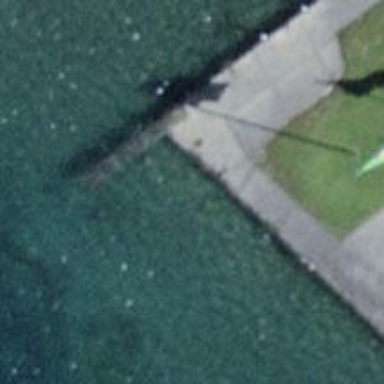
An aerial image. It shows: Man-made pier.